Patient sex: F
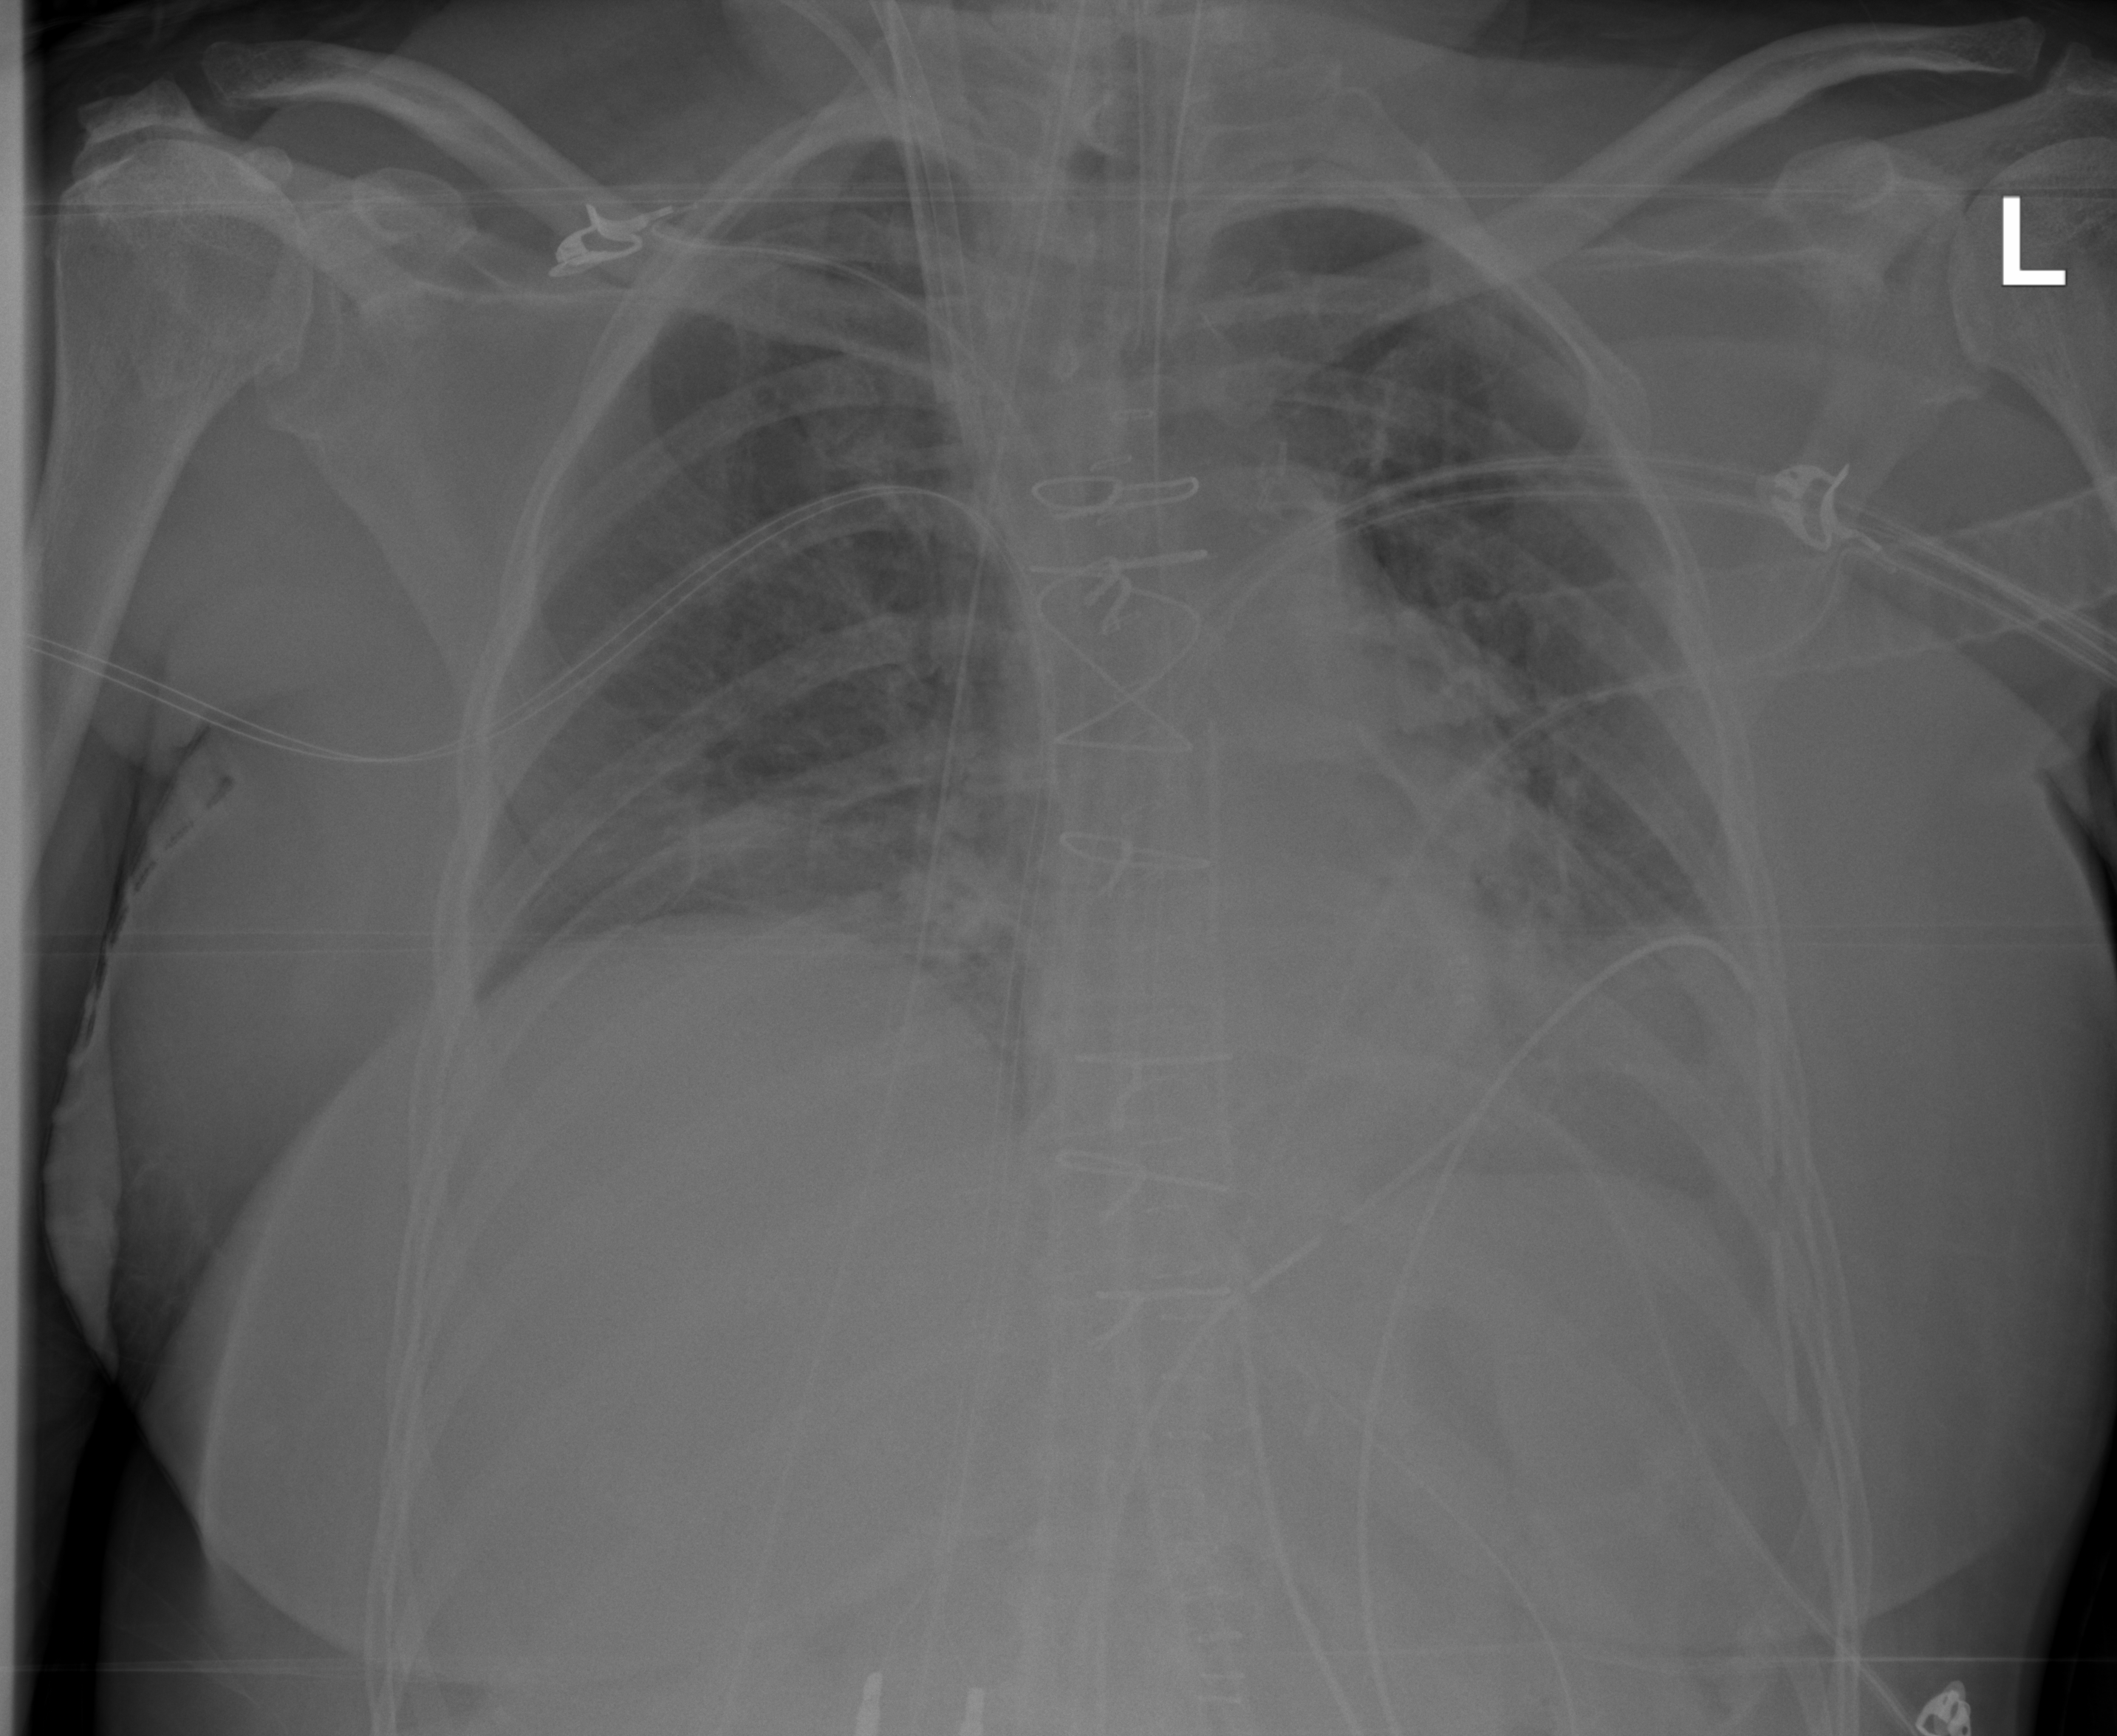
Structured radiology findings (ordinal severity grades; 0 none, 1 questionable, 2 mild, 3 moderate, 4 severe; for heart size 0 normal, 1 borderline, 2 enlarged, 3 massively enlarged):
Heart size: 0
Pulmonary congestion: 2
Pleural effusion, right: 0
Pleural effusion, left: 2
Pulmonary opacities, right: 1
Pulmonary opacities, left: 0
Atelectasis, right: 2
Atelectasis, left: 2